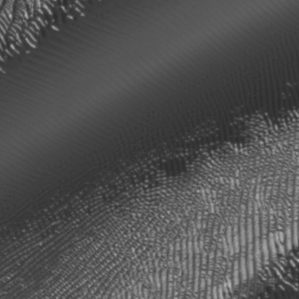
Label: frost